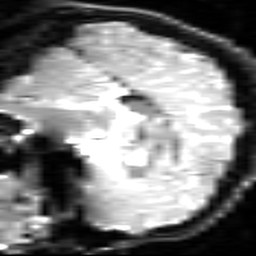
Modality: inplaneT2
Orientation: sagittal
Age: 20
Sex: male